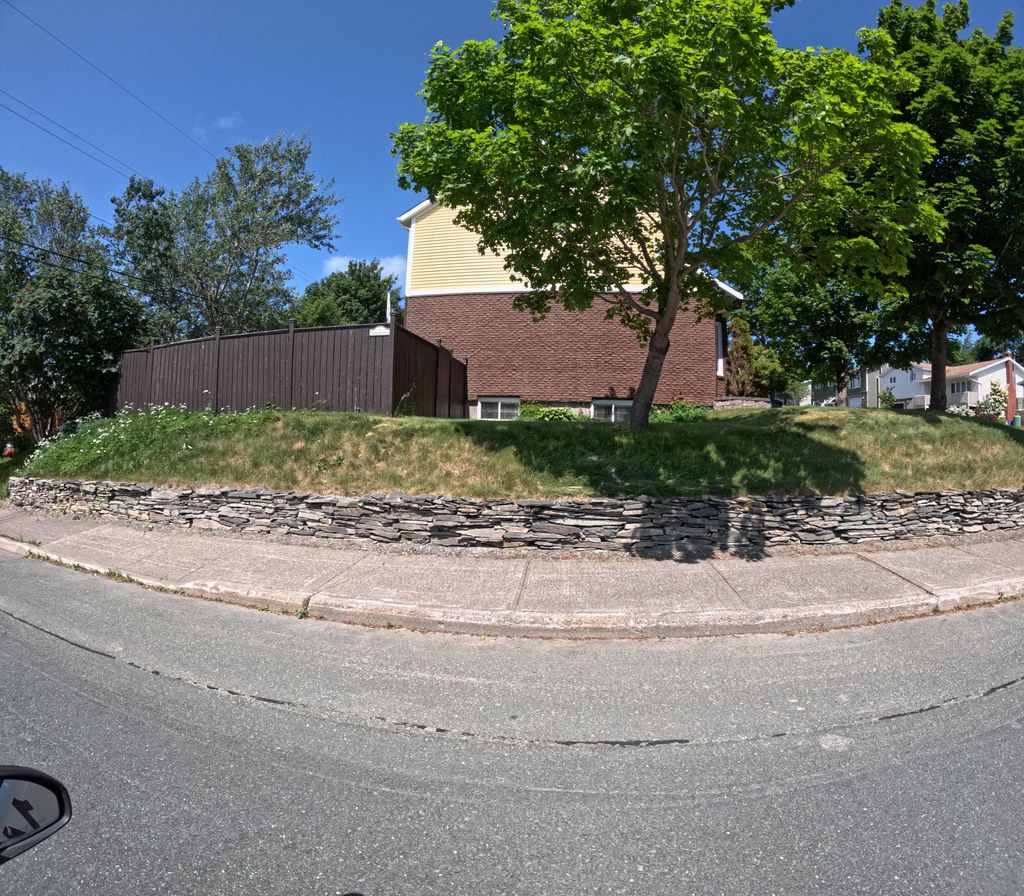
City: st_johns